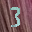
Label: 3